Interaction volume radius: 10 \u00c5
Interaction volume height: 30 \u00c5
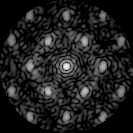
Disorder parameter: 0.4103